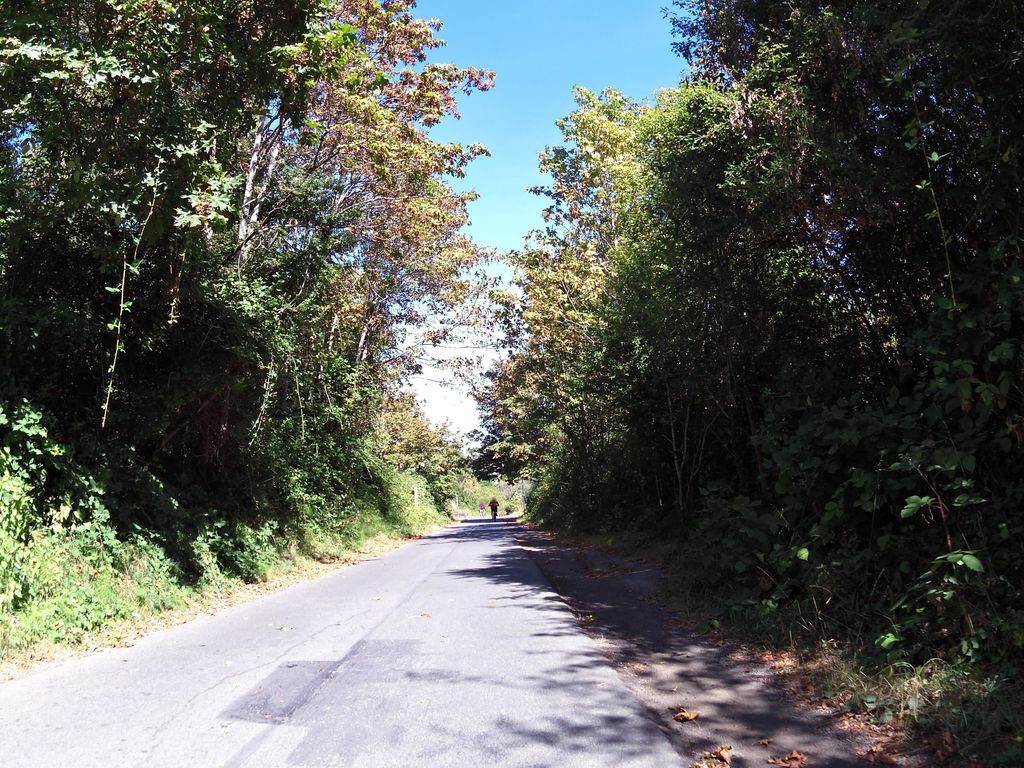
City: victoria